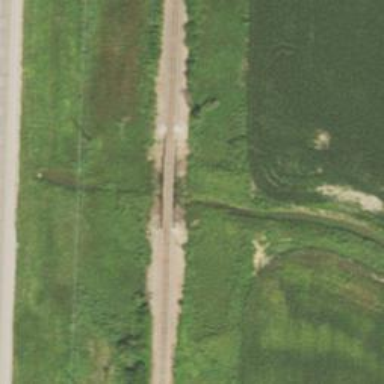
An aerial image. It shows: Bridge over railway line.